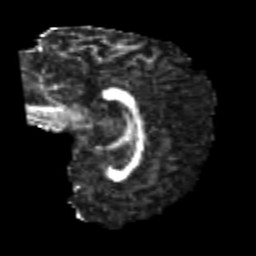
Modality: FA
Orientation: sagittal
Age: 21
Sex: male
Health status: healthy
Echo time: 0.074 s